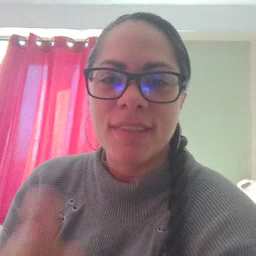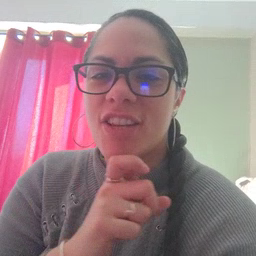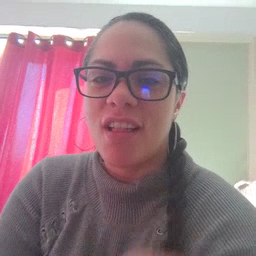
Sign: cereal